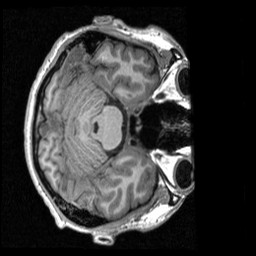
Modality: T1w
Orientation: axial
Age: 27
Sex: male
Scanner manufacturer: siemens
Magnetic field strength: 3 T
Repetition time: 2.3 s
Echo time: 0.00298 s